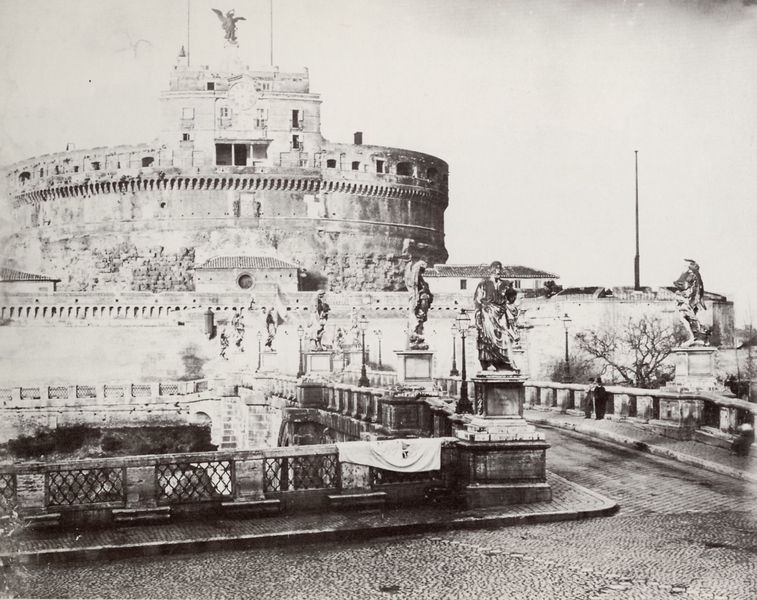
Titel: Das Castel S. Angelo
Künstler: Italienischer Photograph
Standort: Kopenhagen
Institution: Bibliothek der Kunstakademie
Schlagwörter: adler, himmel, weiß, bäume, fluss, menschen, fenster, grau, hell, laterne, schwarz, skizze, strasse, zeichnung, dach, gebäude, haus, tuch, weg, alt, wand, architektur, sockel, stein, steine, brücke, brüstung, personen, rund, turm, engel, skulptur, statue, ansicht, bogen, italien, pflaster, mauer, kahl, massiv, bullauge, winter, figuren, kuppel, fahnenmast, treppe, papst, uhr, geländer, stufen, plastik, tor, zinnen, foto, fotografie, photographie, eingang, burg, bürgersteig, balustrade, pfahl, festung, schwarz-weiss, schwert, arkaden, rom, photo, römer, skulpturen, statuen, mauern, vatikan, ballustrade, dresden, erzengel, tiber, monument, kubus, rundbau, wan, amphitheater, kollosseum, photogrphie, pabst, engelsburg, überbelichtet, engelsbrücke, arhcitektur, hadriansgrab, steingeländer, siegesfigur, flüß, kolusseum